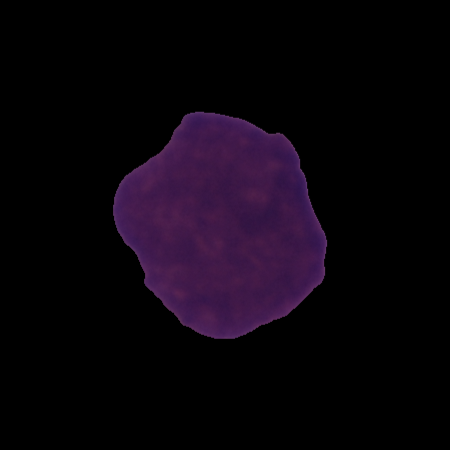
Label: cancer